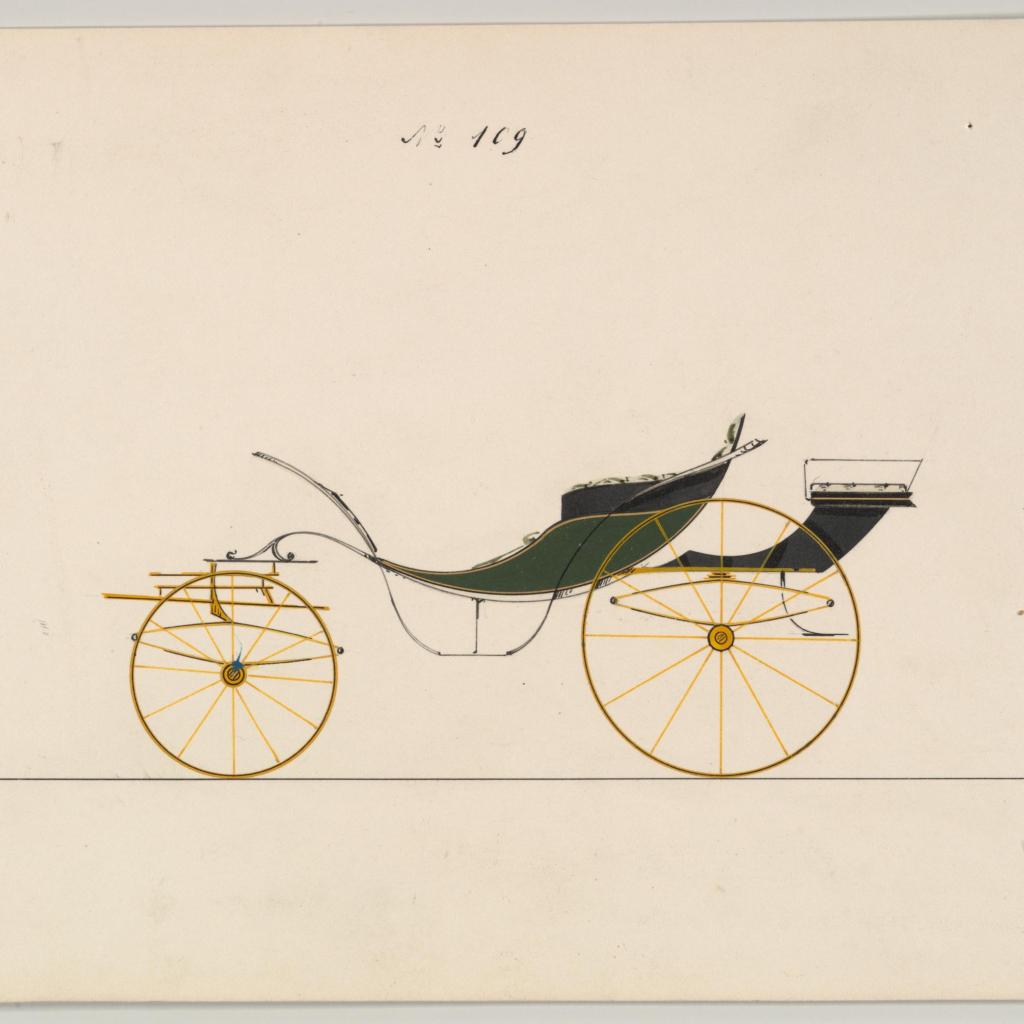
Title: Pony Phaeton #109
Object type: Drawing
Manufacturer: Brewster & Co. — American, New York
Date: ca. 1860
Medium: Pen and black ink, watercolor and gouache with gum arabic
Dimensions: sheet: 6 1/16 x 9 1/8 in. (15.4 x 23.2 cm)
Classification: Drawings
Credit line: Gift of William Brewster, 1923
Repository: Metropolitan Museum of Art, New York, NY